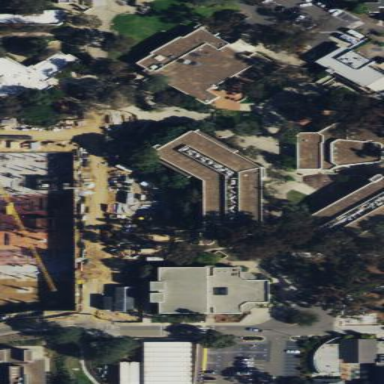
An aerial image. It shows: Education building of the university.